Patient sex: F
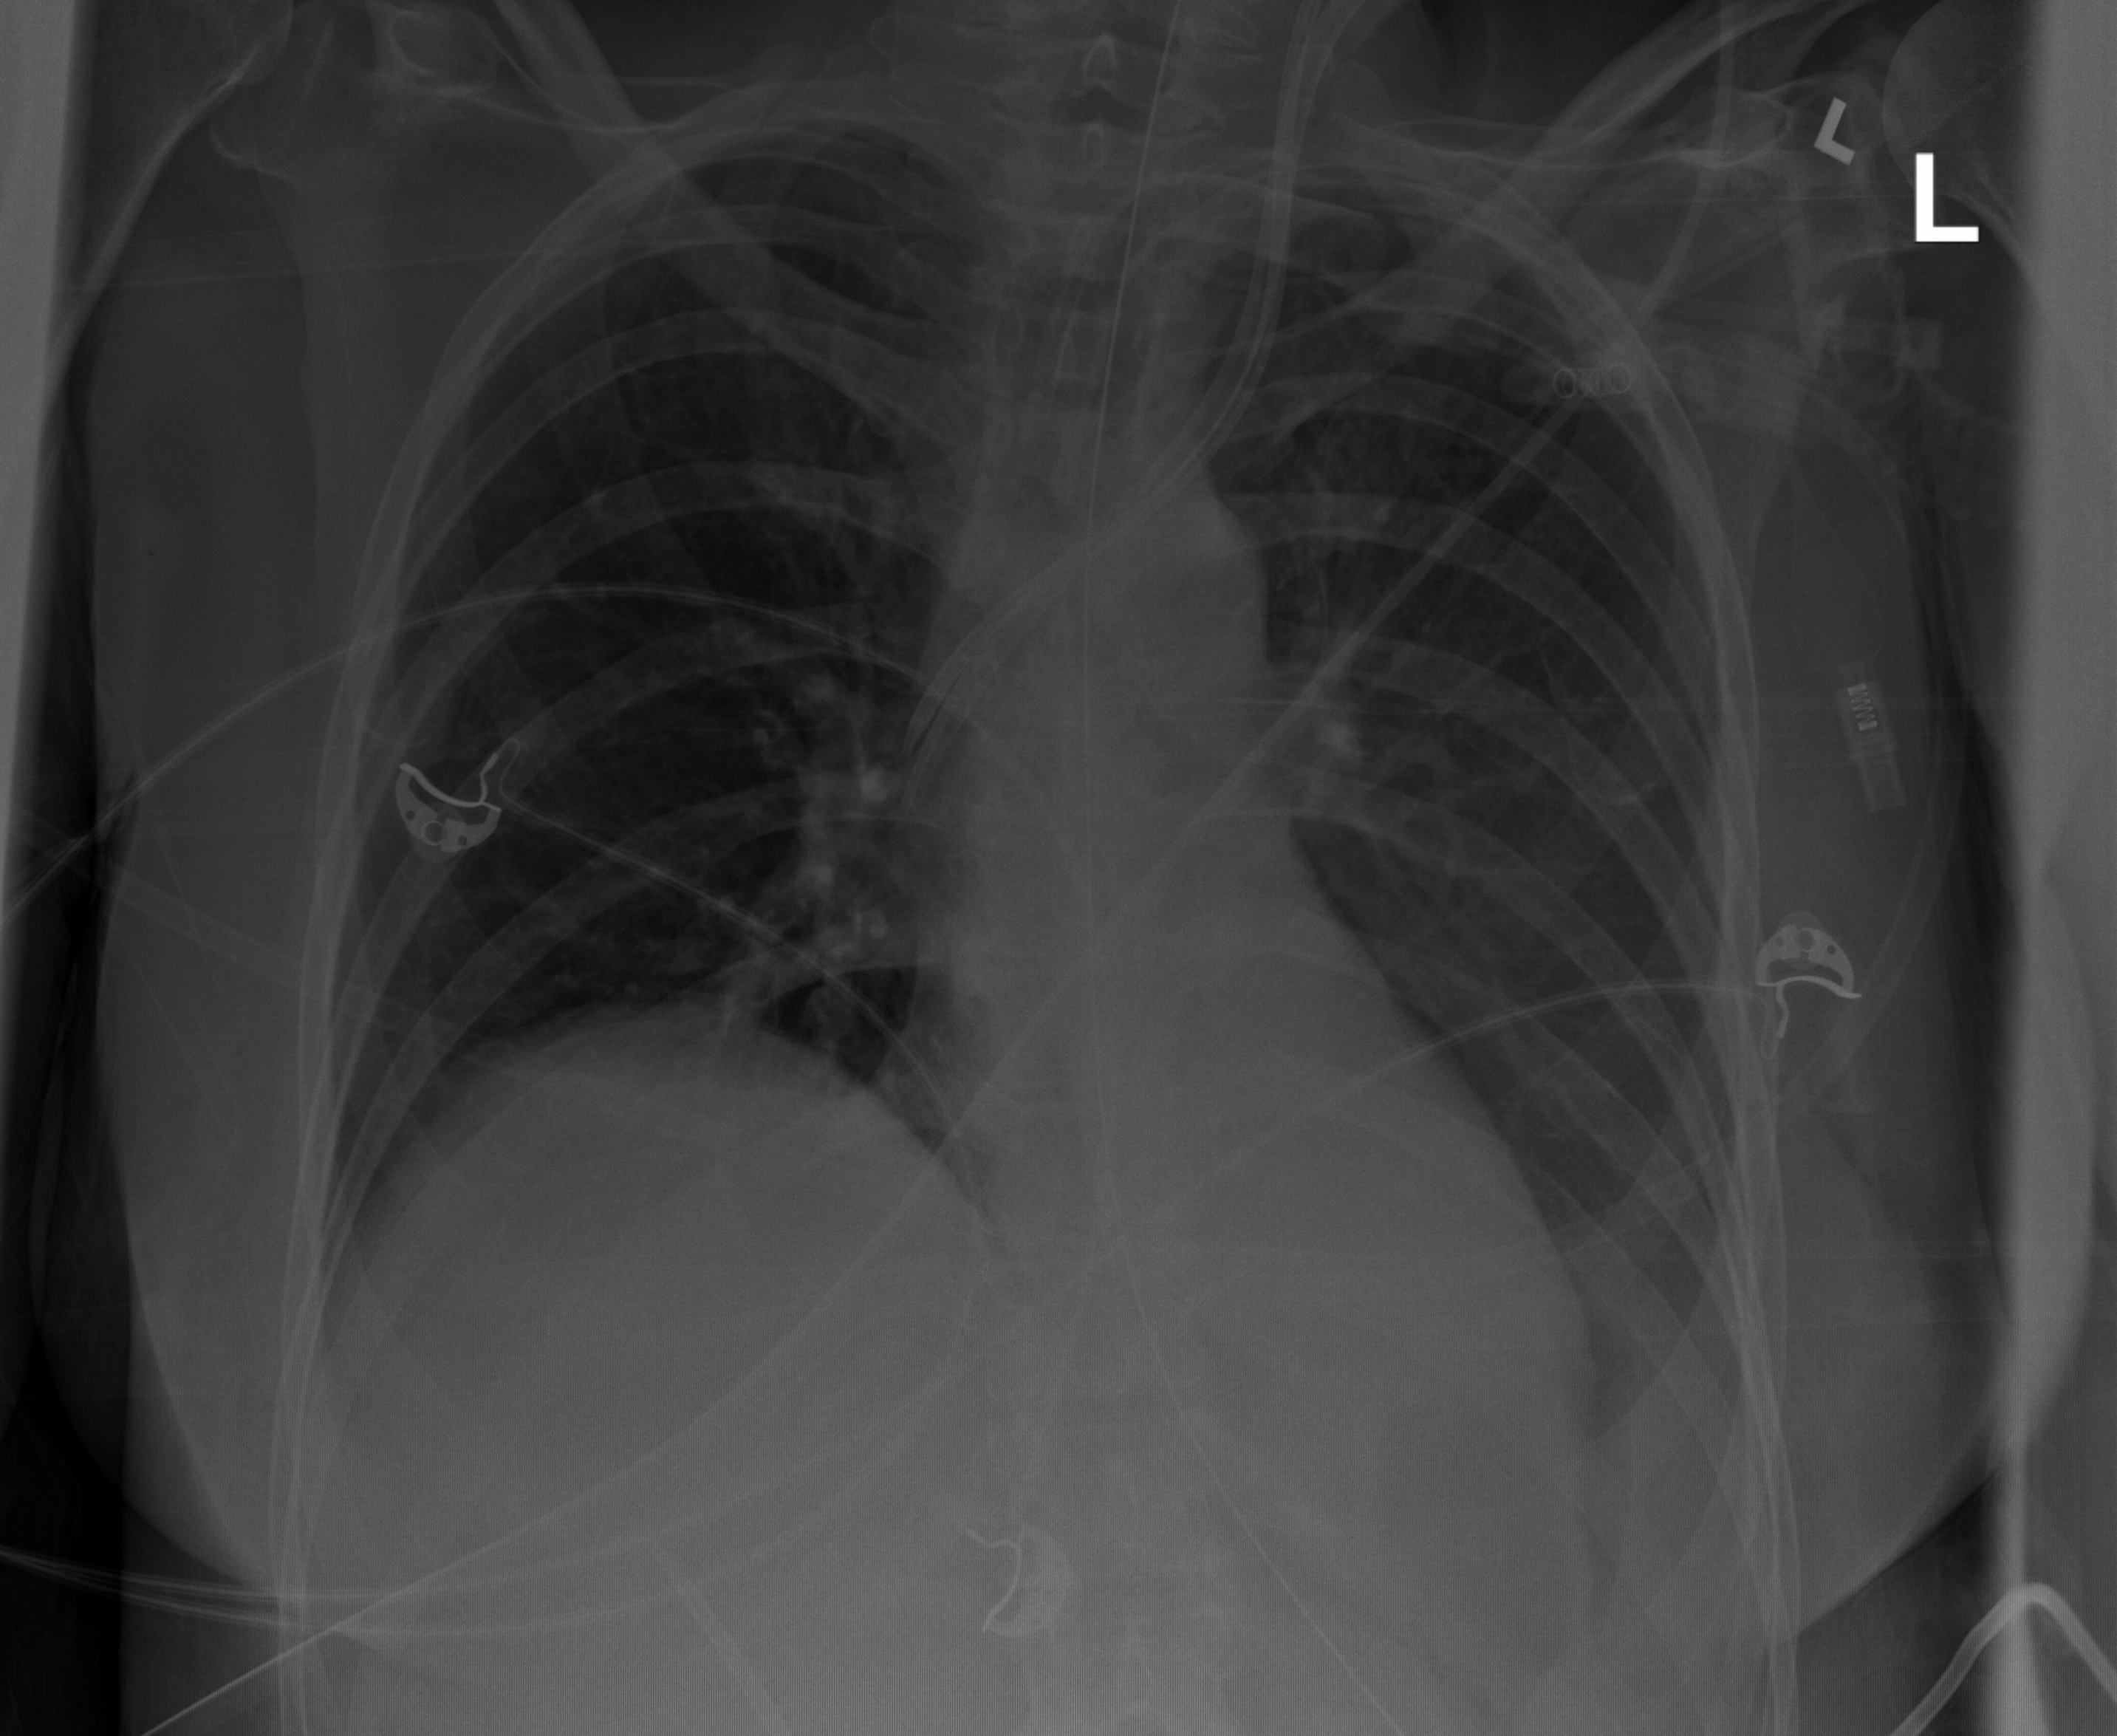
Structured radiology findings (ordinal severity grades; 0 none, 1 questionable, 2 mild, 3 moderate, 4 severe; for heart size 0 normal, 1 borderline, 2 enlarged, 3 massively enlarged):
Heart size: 0
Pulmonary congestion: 0
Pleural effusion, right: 1
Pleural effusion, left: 3
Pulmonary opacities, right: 0
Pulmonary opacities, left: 0
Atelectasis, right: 1
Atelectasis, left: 2